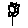
Label: flower